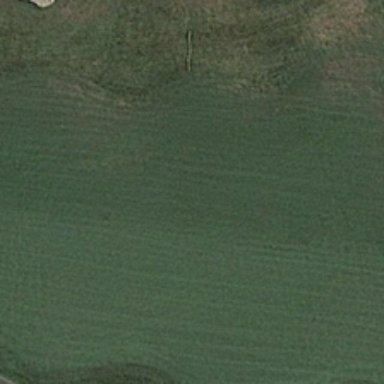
The meadow is green ,smooth and endless .